You are looking at the short-time Fourier spectrogram of a rotating shaft's vibration signal. Based on the visible evidence, which rotor condition applies: normal, misalignment, unbalance, looseness?
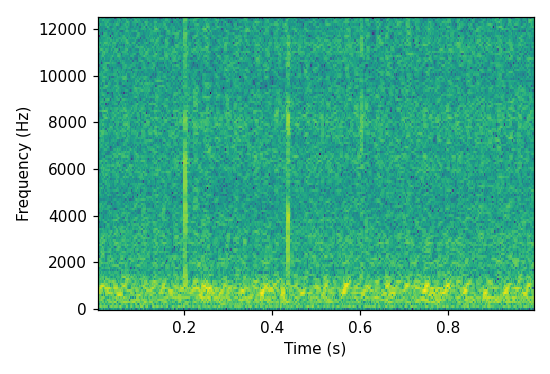
Answer: misalignment